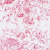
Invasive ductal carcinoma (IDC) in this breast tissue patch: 0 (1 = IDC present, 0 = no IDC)